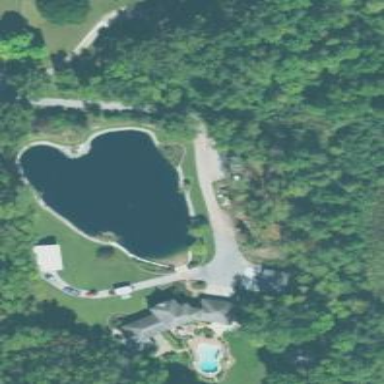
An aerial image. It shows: Pond surrounded by natural water.